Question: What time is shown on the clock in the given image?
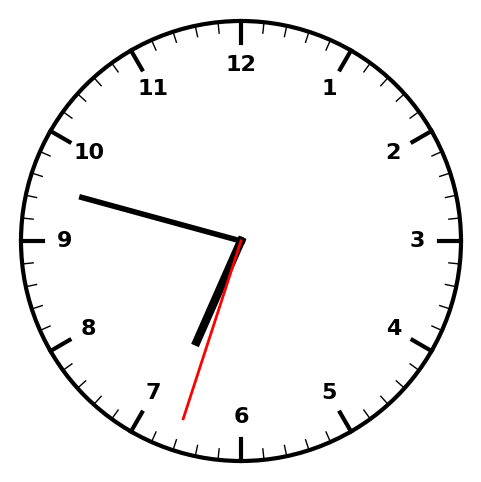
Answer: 06:47:33